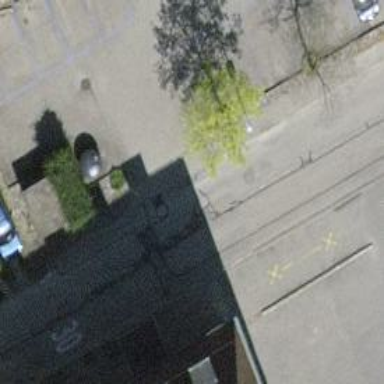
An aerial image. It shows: Paved parking aisle in service road.